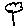
Label: flower